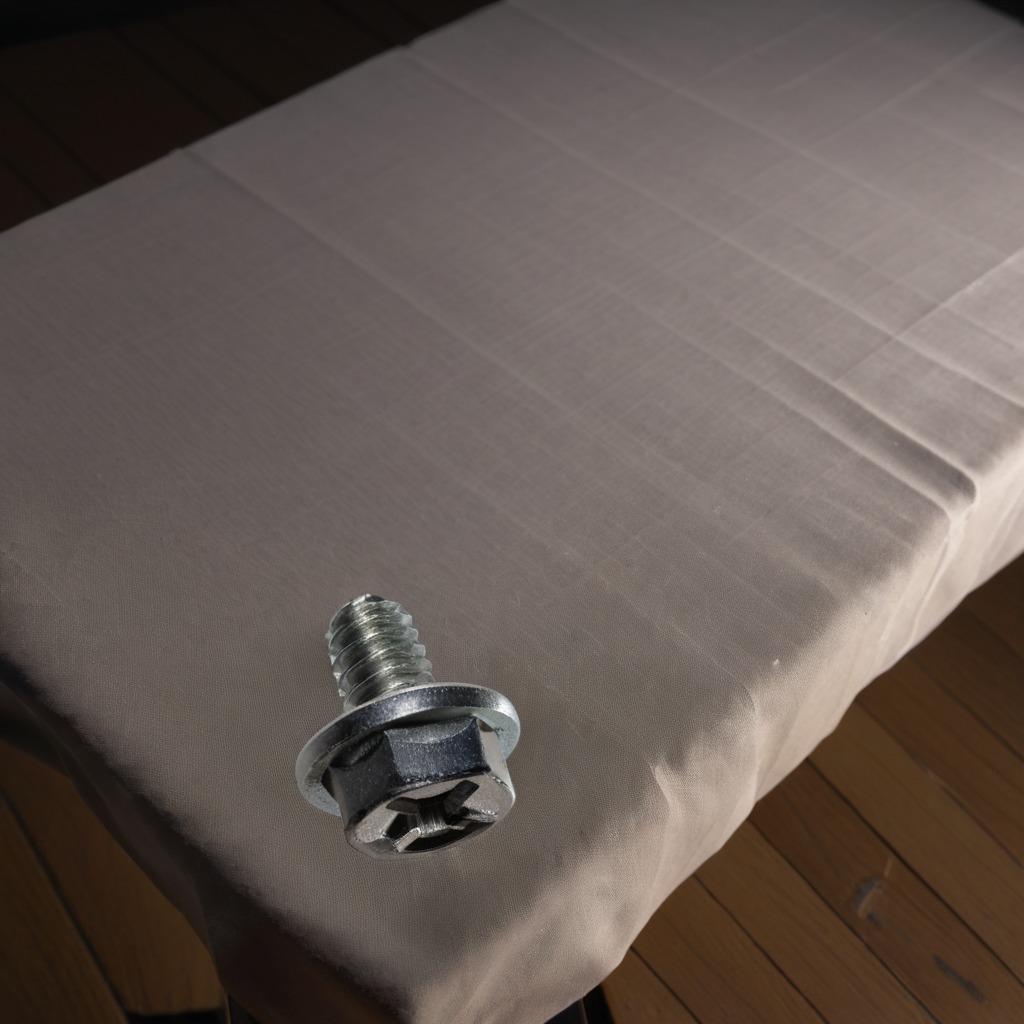
A metal screw is lying on the wooden table inside a workshop at night.